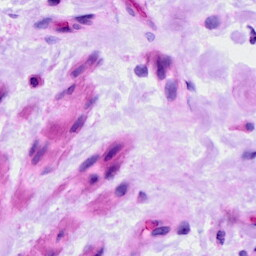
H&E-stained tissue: Ovarian